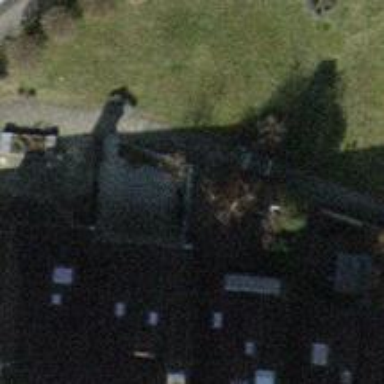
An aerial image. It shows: Concrete steps with sett surface. There is ramp available as well.